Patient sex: M
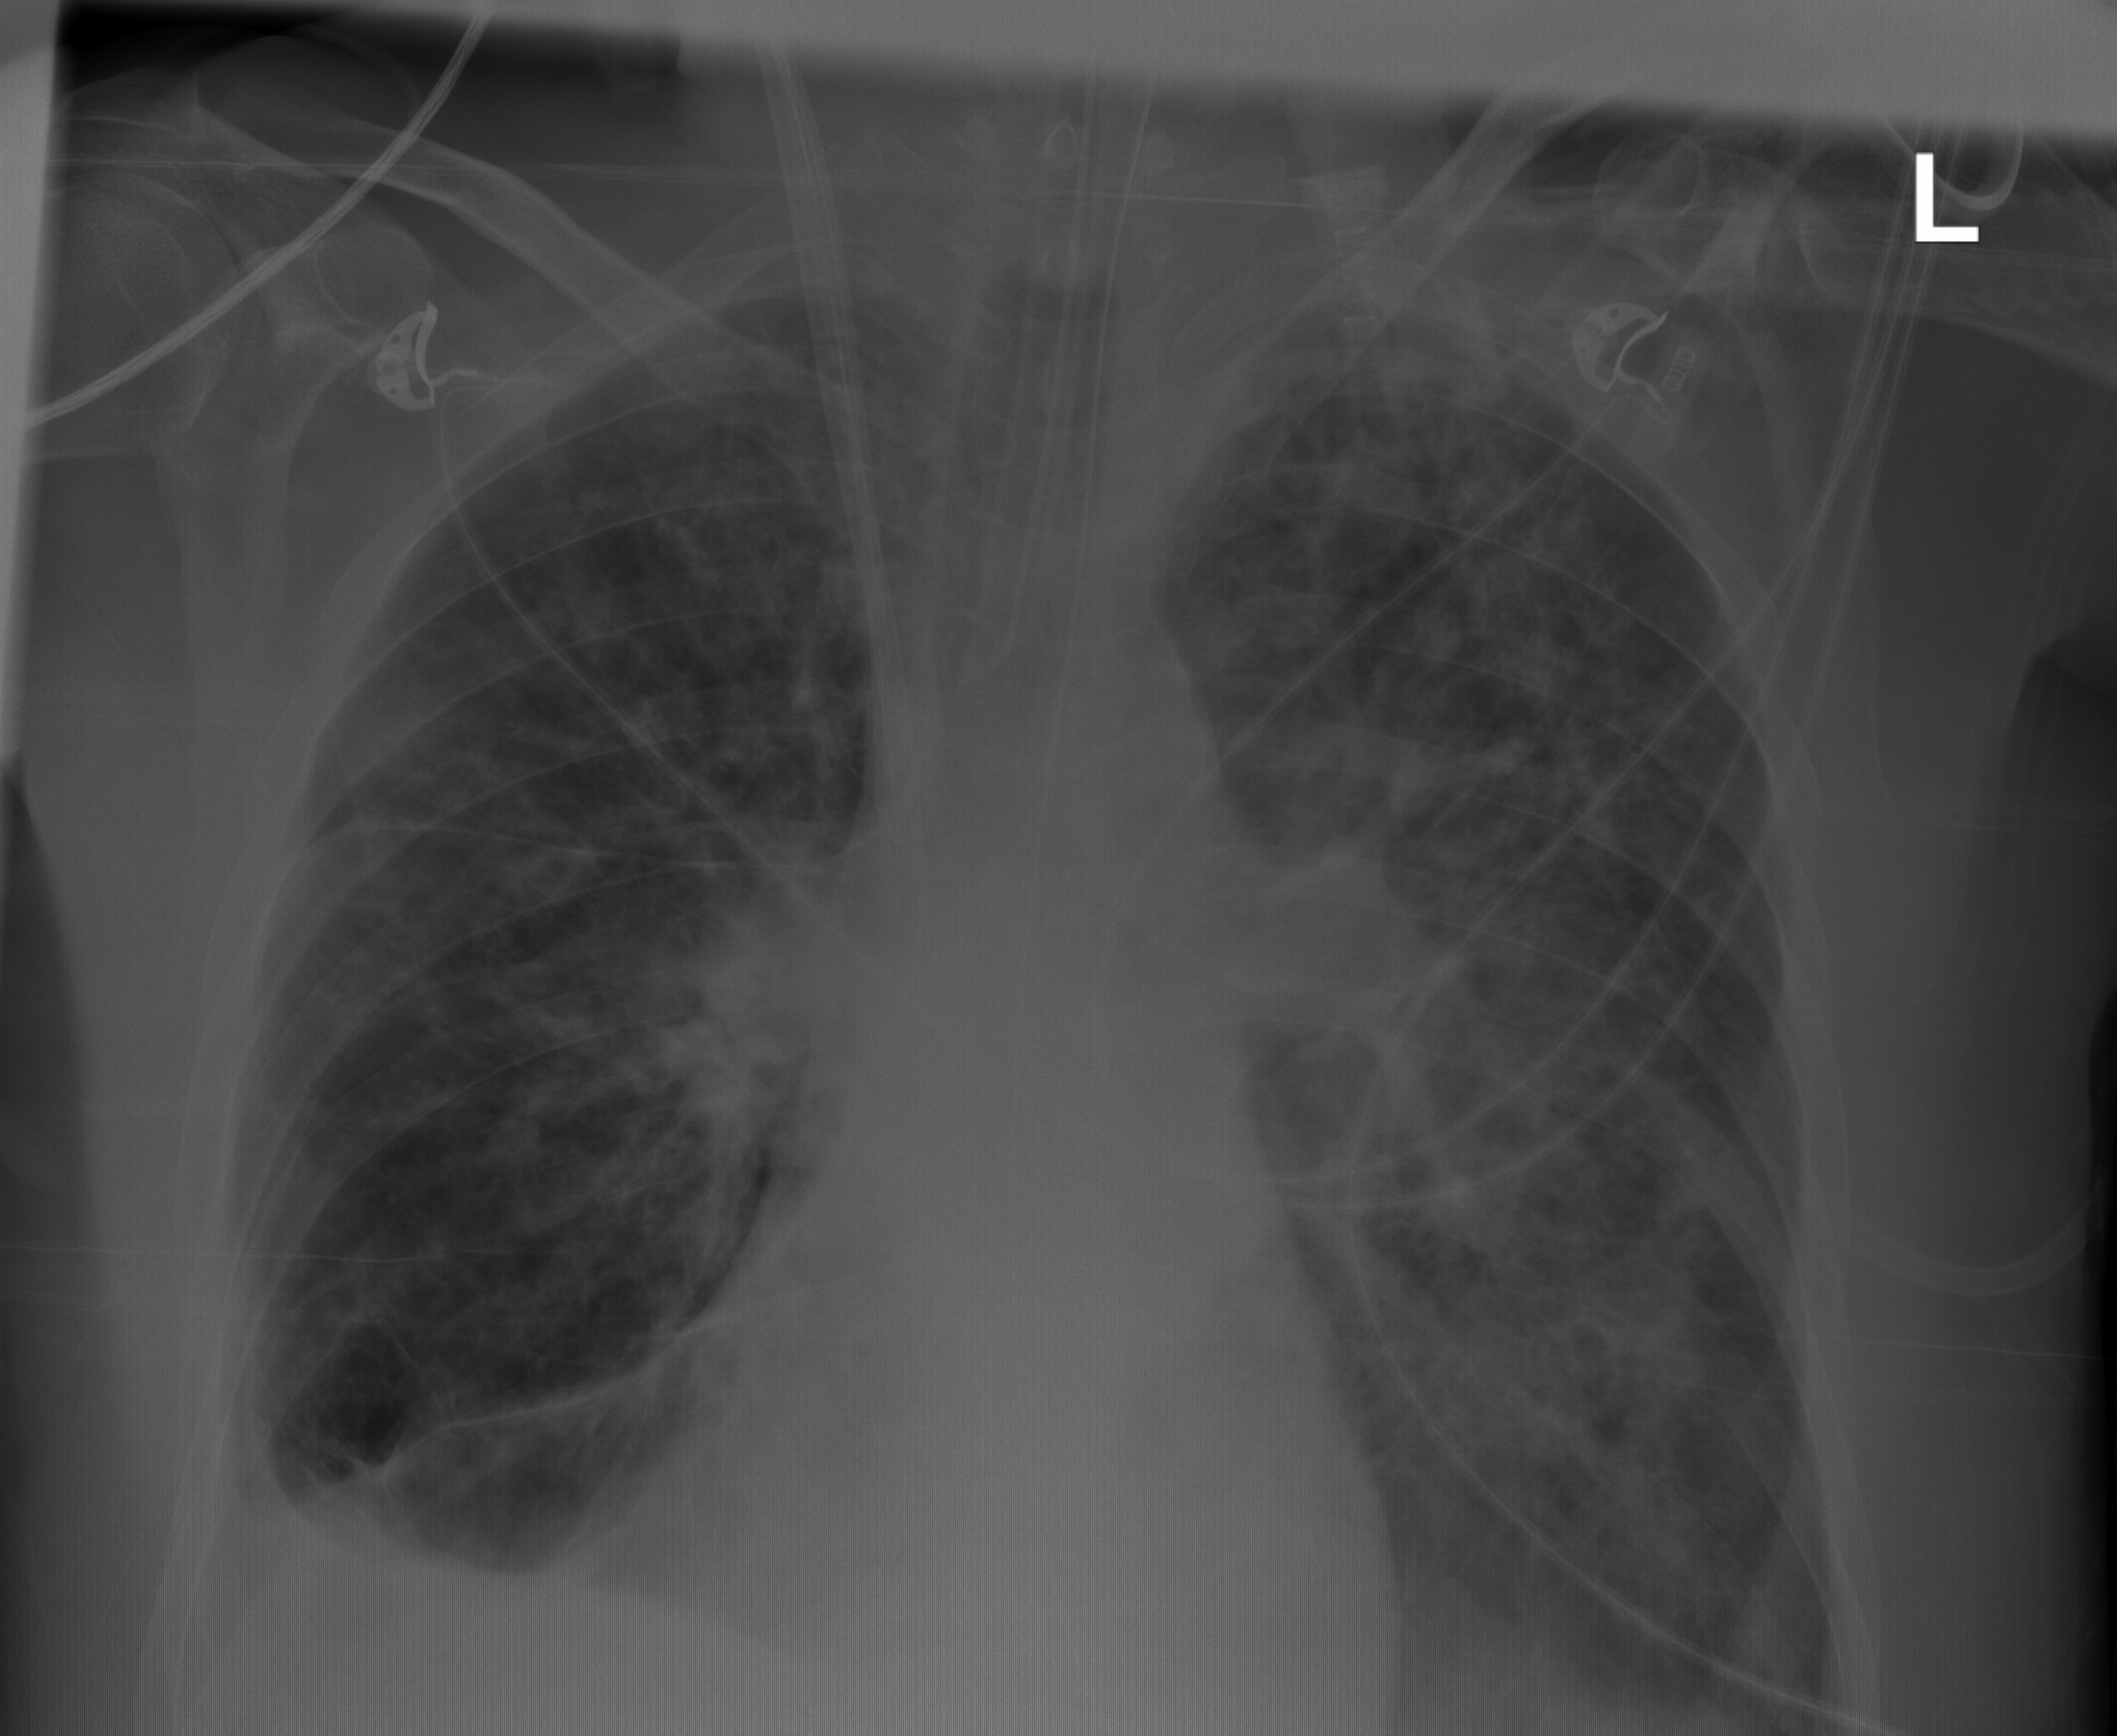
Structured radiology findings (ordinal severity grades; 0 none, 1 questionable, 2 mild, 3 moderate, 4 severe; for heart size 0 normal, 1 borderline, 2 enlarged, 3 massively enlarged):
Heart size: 0
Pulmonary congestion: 2
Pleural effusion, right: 2
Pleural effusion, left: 2
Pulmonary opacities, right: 3
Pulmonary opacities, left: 3
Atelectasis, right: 3
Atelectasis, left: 2